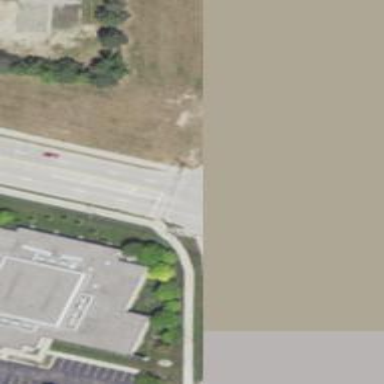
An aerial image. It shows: Secondary road.